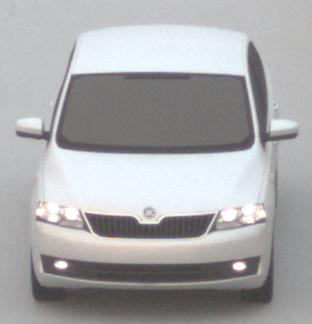
Make: Skoda
Model: Rapid
Detailed model: Rapid 1.2 Active Limousine
Model produced from: 2012/10
Model produced until: 2015/04
Doors: 5
Color: white
Road condition: dry road
Daytime: sunrise or sunset
Contrast: low contrast